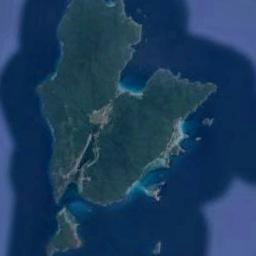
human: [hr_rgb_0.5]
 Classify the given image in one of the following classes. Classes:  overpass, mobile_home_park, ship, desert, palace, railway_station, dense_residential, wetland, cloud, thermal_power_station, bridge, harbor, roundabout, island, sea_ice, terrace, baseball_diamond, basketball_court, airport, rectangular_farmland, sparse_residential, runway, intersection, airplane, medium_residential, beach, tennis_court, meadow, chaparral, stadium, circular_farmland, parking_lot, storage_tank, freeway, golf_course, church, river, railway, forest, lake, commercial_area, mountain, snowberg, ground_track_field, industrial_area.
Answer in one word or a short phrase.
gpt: island